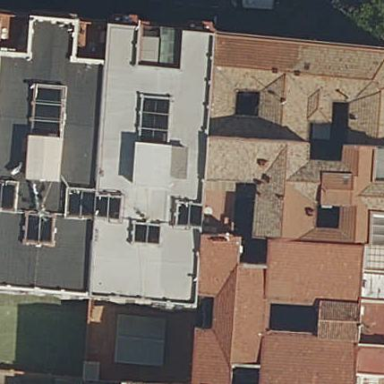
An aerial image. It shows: Part of building.